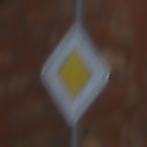
Verkehrszeichen: Vorfahrtsstrasse
Umgebung: Outdoor, Urban
Tageszeit: MorningAfternoon
Wetter: Clear
Licht: Natural
Jahreszeit: NotSpecified
Kontrast: MediumContrast